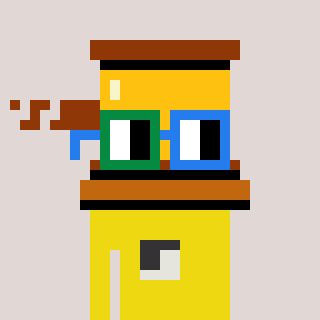
a pixel art character with square green and blue glasses, a gavel-shaped head and a yellow-colored body on a warm background